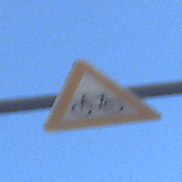
Verkehrszeichen: RadverkehrRechts
Umgebung: Outdoor, Urban
Tageszeit: SunriseSunset
Wetter: Clear
Licht: Natural
Jahreszeit: NotSpecified
Kontrast: MediumContrast